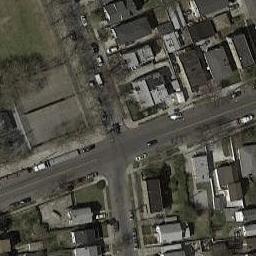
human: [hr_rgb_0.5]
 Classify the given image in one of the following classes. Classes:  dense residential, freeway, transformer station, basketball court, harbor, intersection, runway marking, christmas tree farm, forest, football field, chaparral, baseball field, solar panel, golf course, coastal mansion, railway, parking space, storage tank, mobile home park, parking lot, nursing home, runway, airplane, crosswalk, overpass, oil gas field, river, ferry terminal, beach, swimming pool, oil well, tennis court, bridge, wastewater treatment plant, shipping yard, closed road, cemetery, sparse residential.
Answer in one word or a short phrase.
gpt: intersection